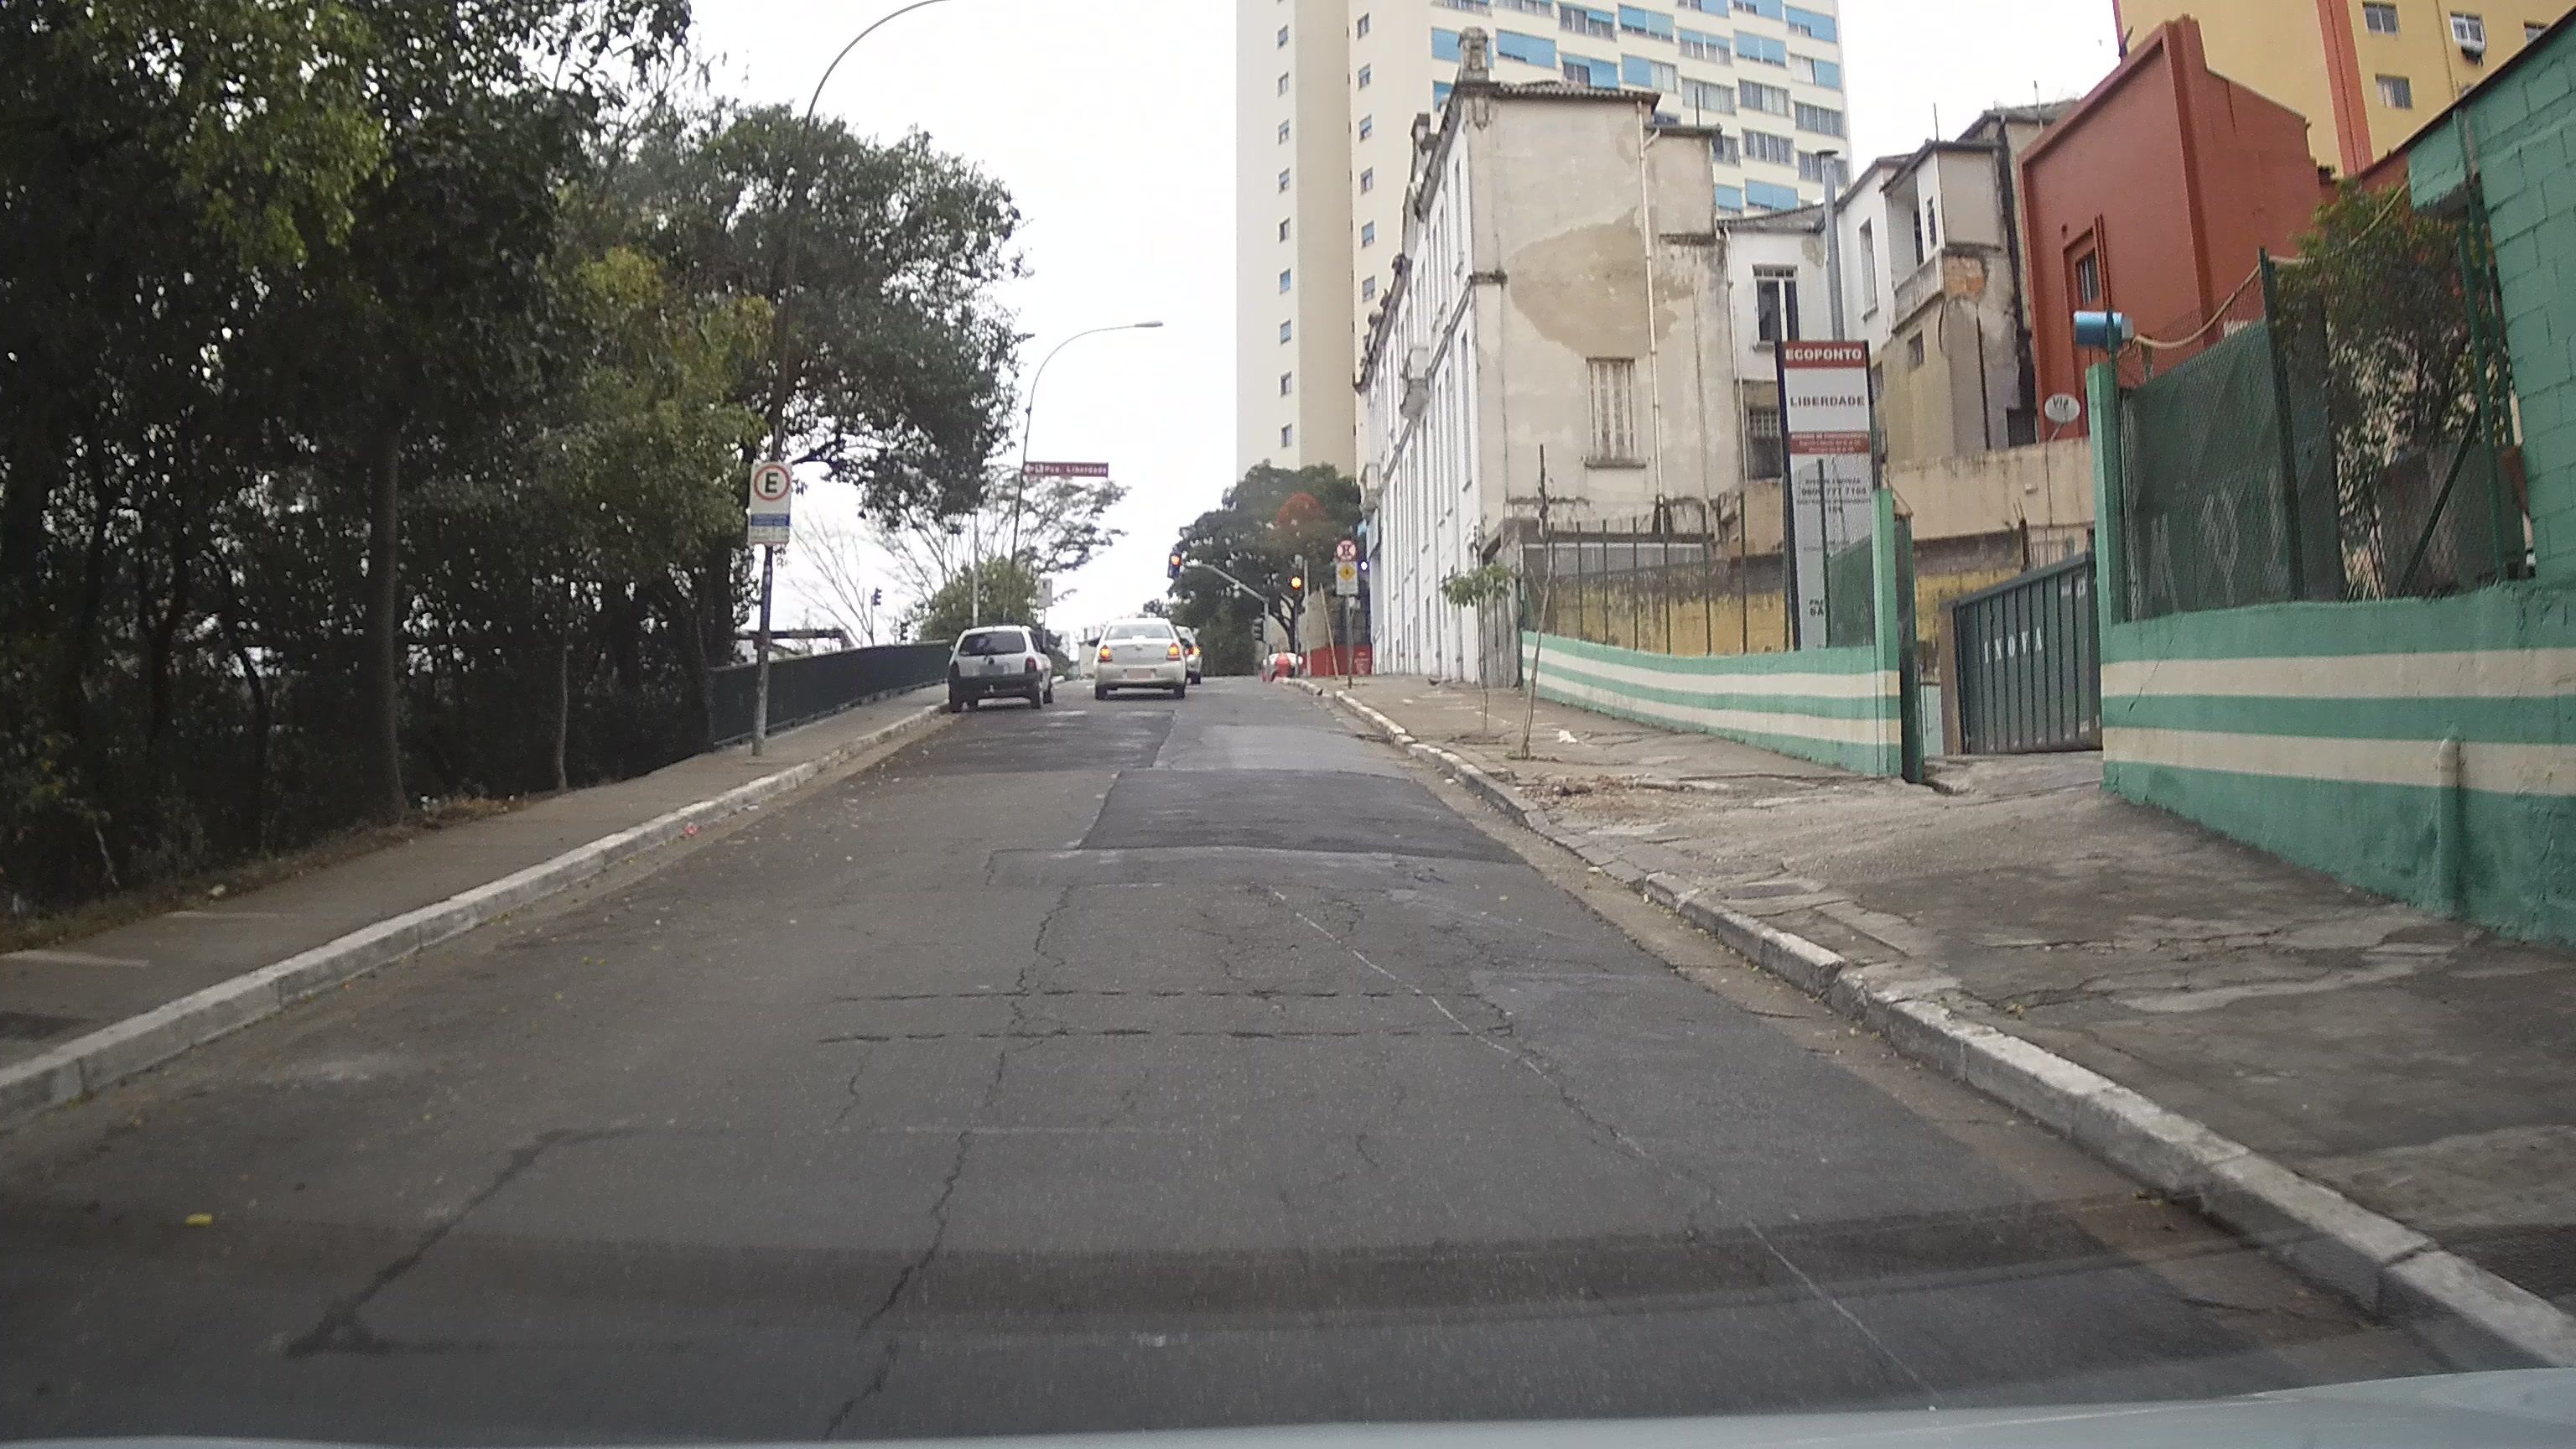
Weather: cloudy
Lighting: day
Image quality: good
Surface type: walking surface
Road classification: trunk_link
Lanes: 2
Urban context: urban centre
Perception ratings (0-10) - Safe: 1.82, Lively: 7.56, Beautiful: 7.11, Boring: 4.34, Depressing: 4.44, Wealthy: 1.13